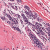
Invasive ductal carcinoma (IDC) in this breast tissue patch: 0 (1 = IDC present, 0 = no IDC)